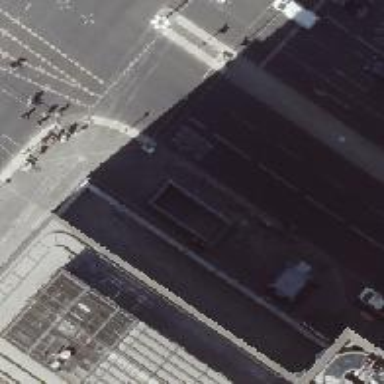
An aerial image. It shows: Sidewalk along the footway.